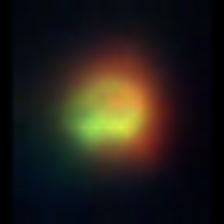
Taxon: NanoPlankton
Group: Other